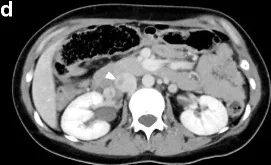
Computed tomography of the right ovarian vein and the inferior vena cava. The inferior vena cava with a hypo-dense filling defect indicating thrombi (white arrow head) (d).
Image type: radiology (ct)